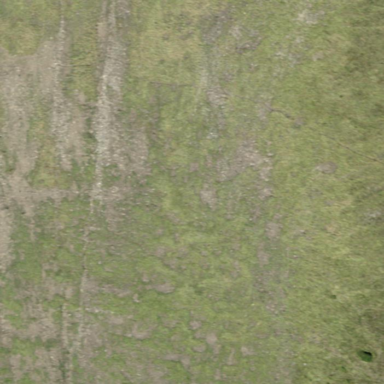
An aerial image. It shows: Vast expanse of grassland.